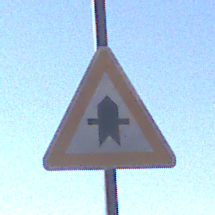
Verkehrszeichen: Vorfahrt
Umgebung: Outdoor, Nature
Tageszeit: MorningAfternoon
Wetter: Clear
Licht: Natural
Jahreszeit: NotSpecified
Kontrast: HighContrast